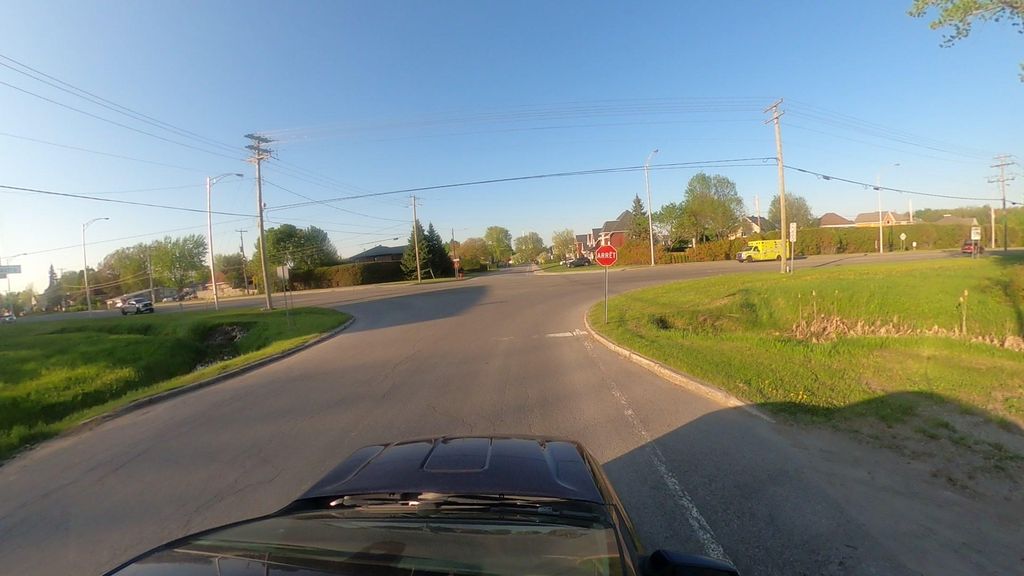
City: quebec_city